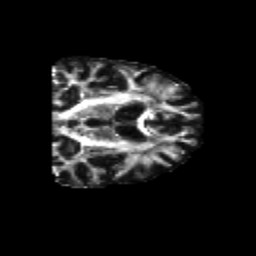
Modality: FA
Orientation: coronal
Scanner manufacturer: siemens
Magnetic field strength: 3 T
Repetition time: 6.8 s
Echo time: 0.093 s